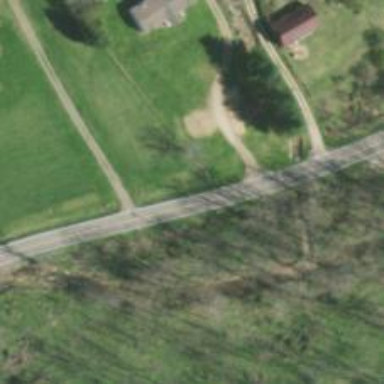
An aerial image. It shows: Abandoned railway.